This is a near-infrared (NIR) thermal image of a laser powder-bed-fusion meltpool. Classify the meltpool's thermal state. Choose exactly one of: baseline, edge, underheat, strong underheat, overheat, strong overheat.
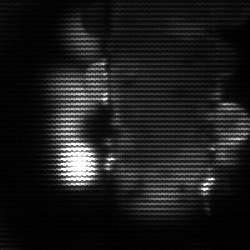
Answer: strong underheat